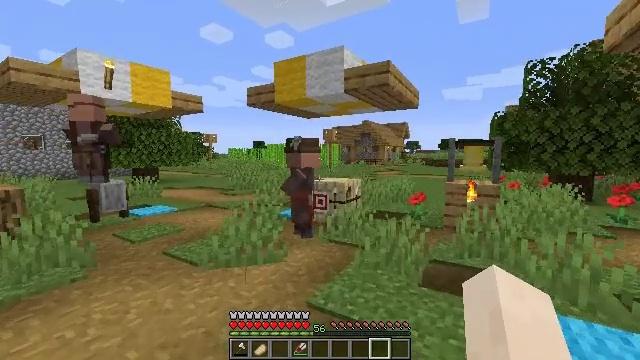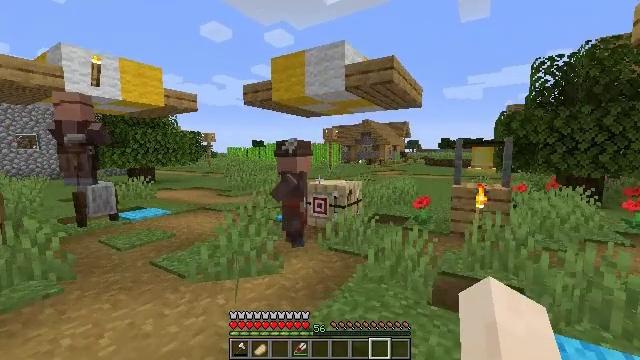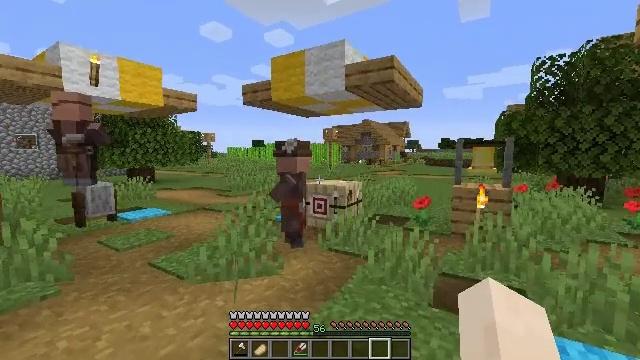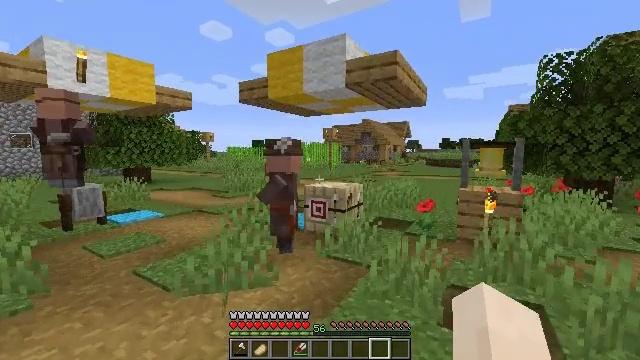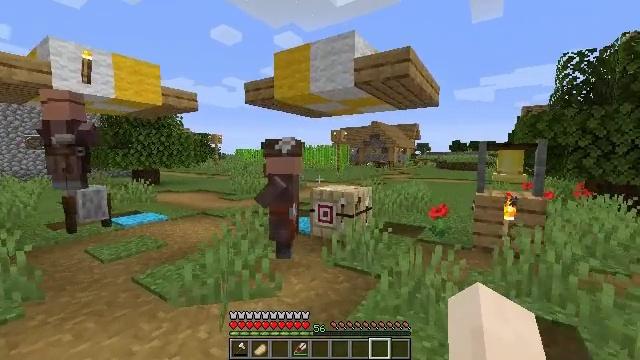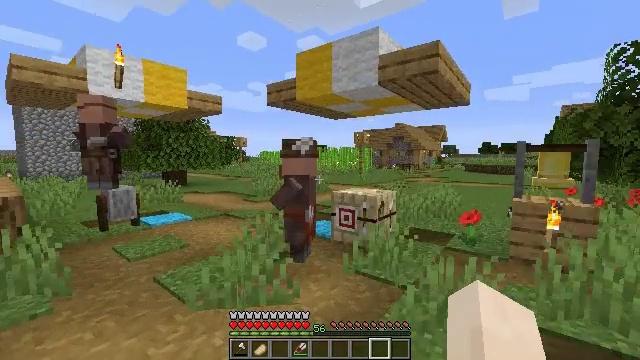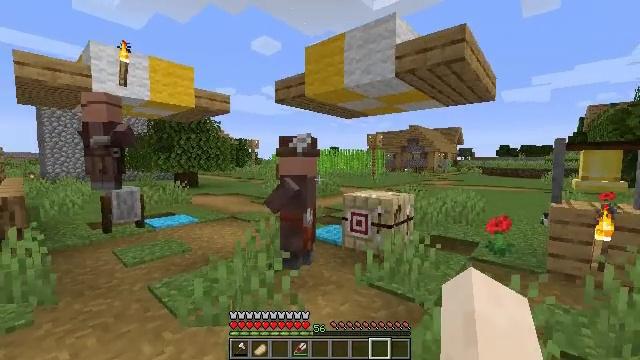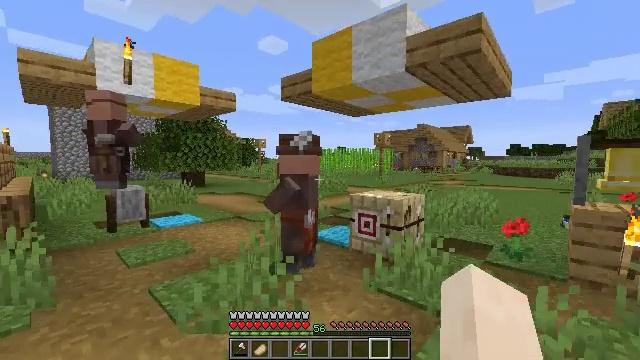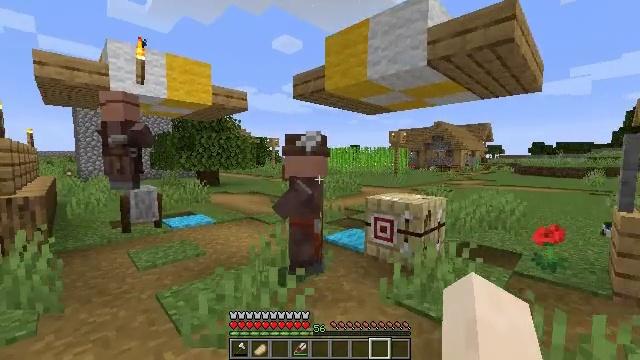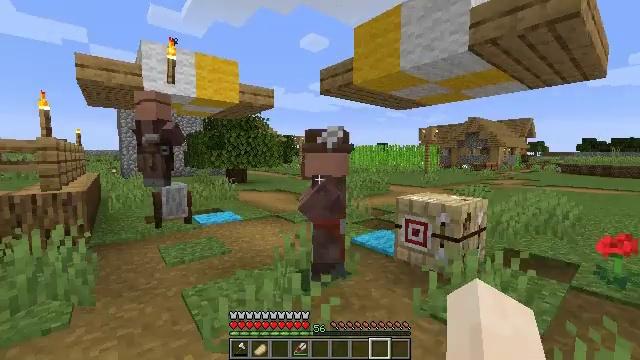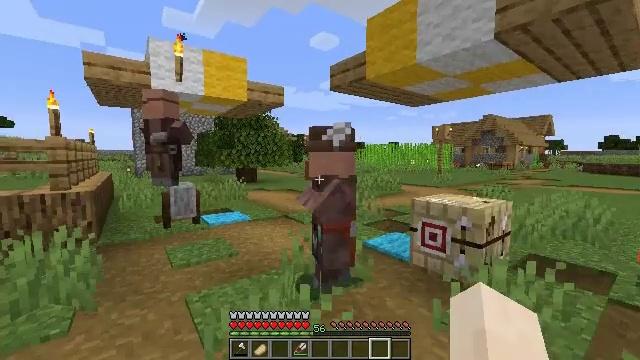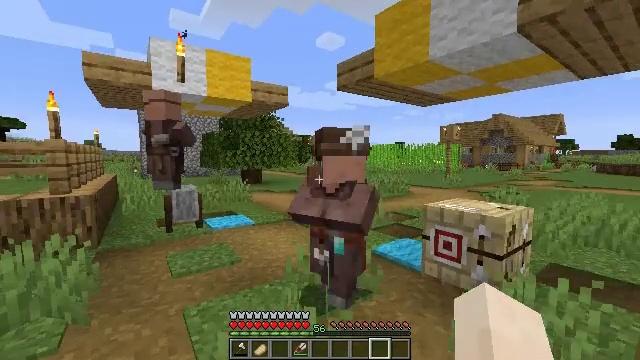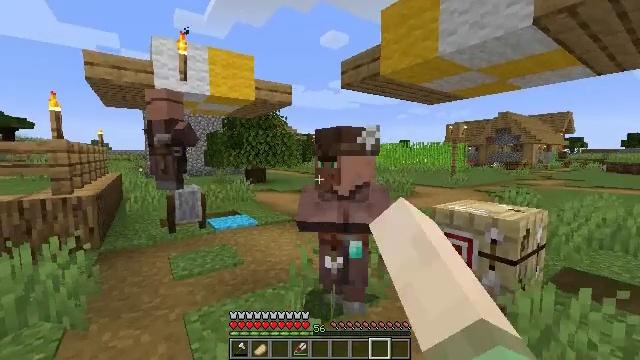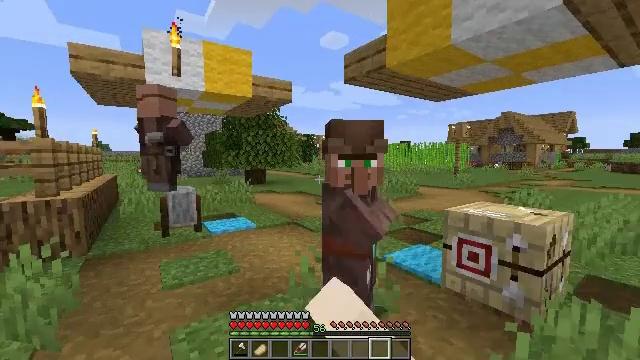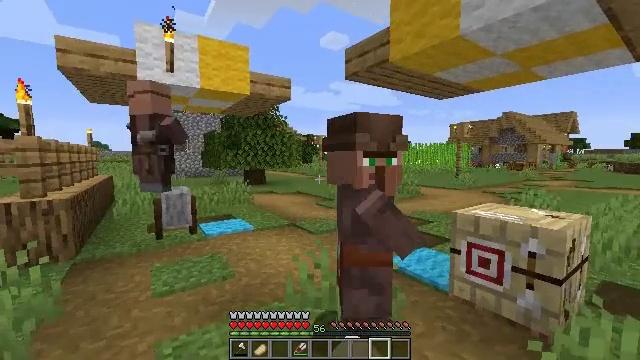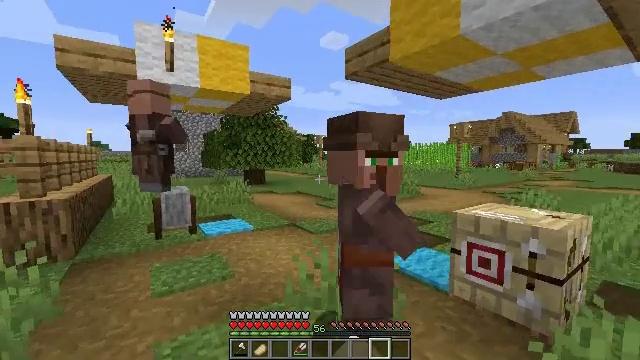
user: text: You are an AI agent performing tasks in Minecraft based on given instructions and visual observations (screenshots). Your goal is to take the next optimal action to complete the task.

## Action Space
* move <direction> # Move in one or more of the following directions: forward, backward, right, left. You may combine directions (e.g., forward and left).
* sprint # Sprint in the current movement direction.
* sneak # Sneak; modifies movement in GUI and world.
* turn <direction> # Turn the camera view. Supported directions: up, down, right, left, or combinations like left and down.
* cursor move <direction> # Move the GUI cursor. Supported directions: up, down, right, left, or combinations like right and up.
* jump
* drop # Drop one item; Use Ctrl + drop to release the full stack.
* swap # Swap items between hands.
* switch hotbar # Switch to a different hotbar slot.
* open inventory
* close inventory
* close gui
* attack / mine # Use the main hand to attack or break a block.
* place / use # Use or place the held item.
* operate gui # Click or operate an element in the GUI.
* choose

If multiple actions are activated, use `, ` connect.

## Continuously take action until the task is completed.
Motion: motion action
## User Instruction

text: Make flint via crafting.
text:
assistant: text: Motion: move forward
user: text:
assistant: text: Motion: move forward
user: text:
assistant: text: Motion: move forward
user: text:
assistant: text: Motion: move forward, turn left
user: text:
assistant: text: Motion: move forward, turn left
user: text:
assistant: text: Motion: move forward, turn left
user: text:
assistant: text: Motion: move forward, turn left
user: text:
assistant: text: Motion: move forward, turn left
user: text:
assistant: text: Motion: move forward, turn left
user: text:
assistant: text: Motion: move forward, turn left
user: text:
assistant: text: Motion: move forward, turn left, use / place
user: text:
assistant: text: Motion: move forward, use / place
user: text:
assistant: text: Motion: move forward, use / place
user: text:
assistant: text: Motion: no_op
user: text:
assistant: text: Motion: no_op
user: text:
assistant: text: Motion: open gui
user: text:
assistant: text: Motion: no_op
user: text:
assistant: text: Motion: no_op
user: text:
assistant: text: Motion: no_op
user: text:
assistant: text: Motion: no_op
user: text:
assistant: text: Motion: cursor move right
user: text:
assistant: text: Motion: no_op
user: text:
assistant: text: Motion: no_op
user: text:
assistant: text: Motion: cursor move left
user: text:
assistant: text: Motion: cursor move left
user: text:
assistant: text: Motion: cursor move left
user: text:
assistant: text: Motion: no_op
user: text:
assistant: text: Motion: no_op
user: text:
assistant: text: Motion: no_op
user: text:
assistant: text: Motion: no_op